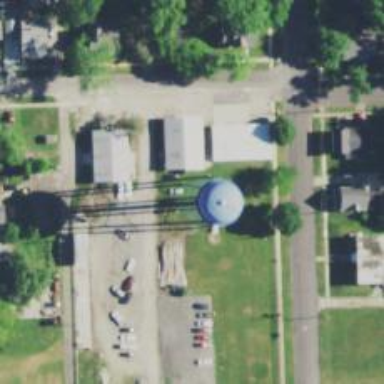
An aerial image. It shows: Water tower that is man-made.